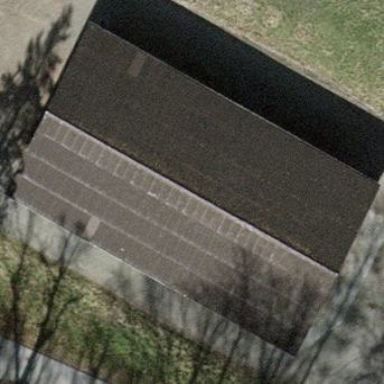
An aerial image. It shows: Shed.